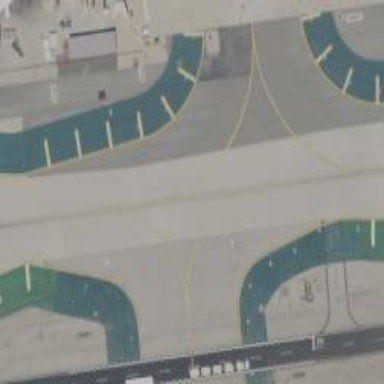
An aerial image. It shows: Image of taxiway at airport.